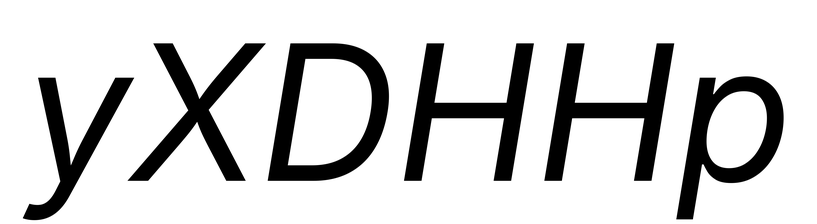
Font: Inter-Italic_Italic